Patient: sex M, age 47
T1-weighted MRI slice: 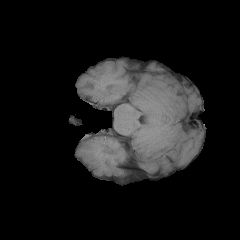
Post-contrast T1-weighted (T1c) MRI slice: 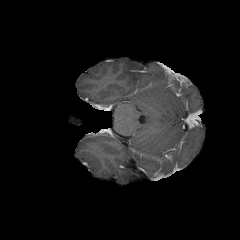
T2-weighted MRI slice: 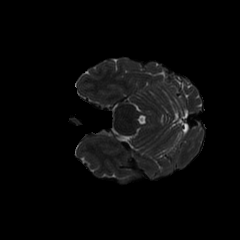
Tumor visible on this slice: no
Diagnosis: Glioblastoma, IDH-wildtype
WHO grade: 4